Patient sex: M
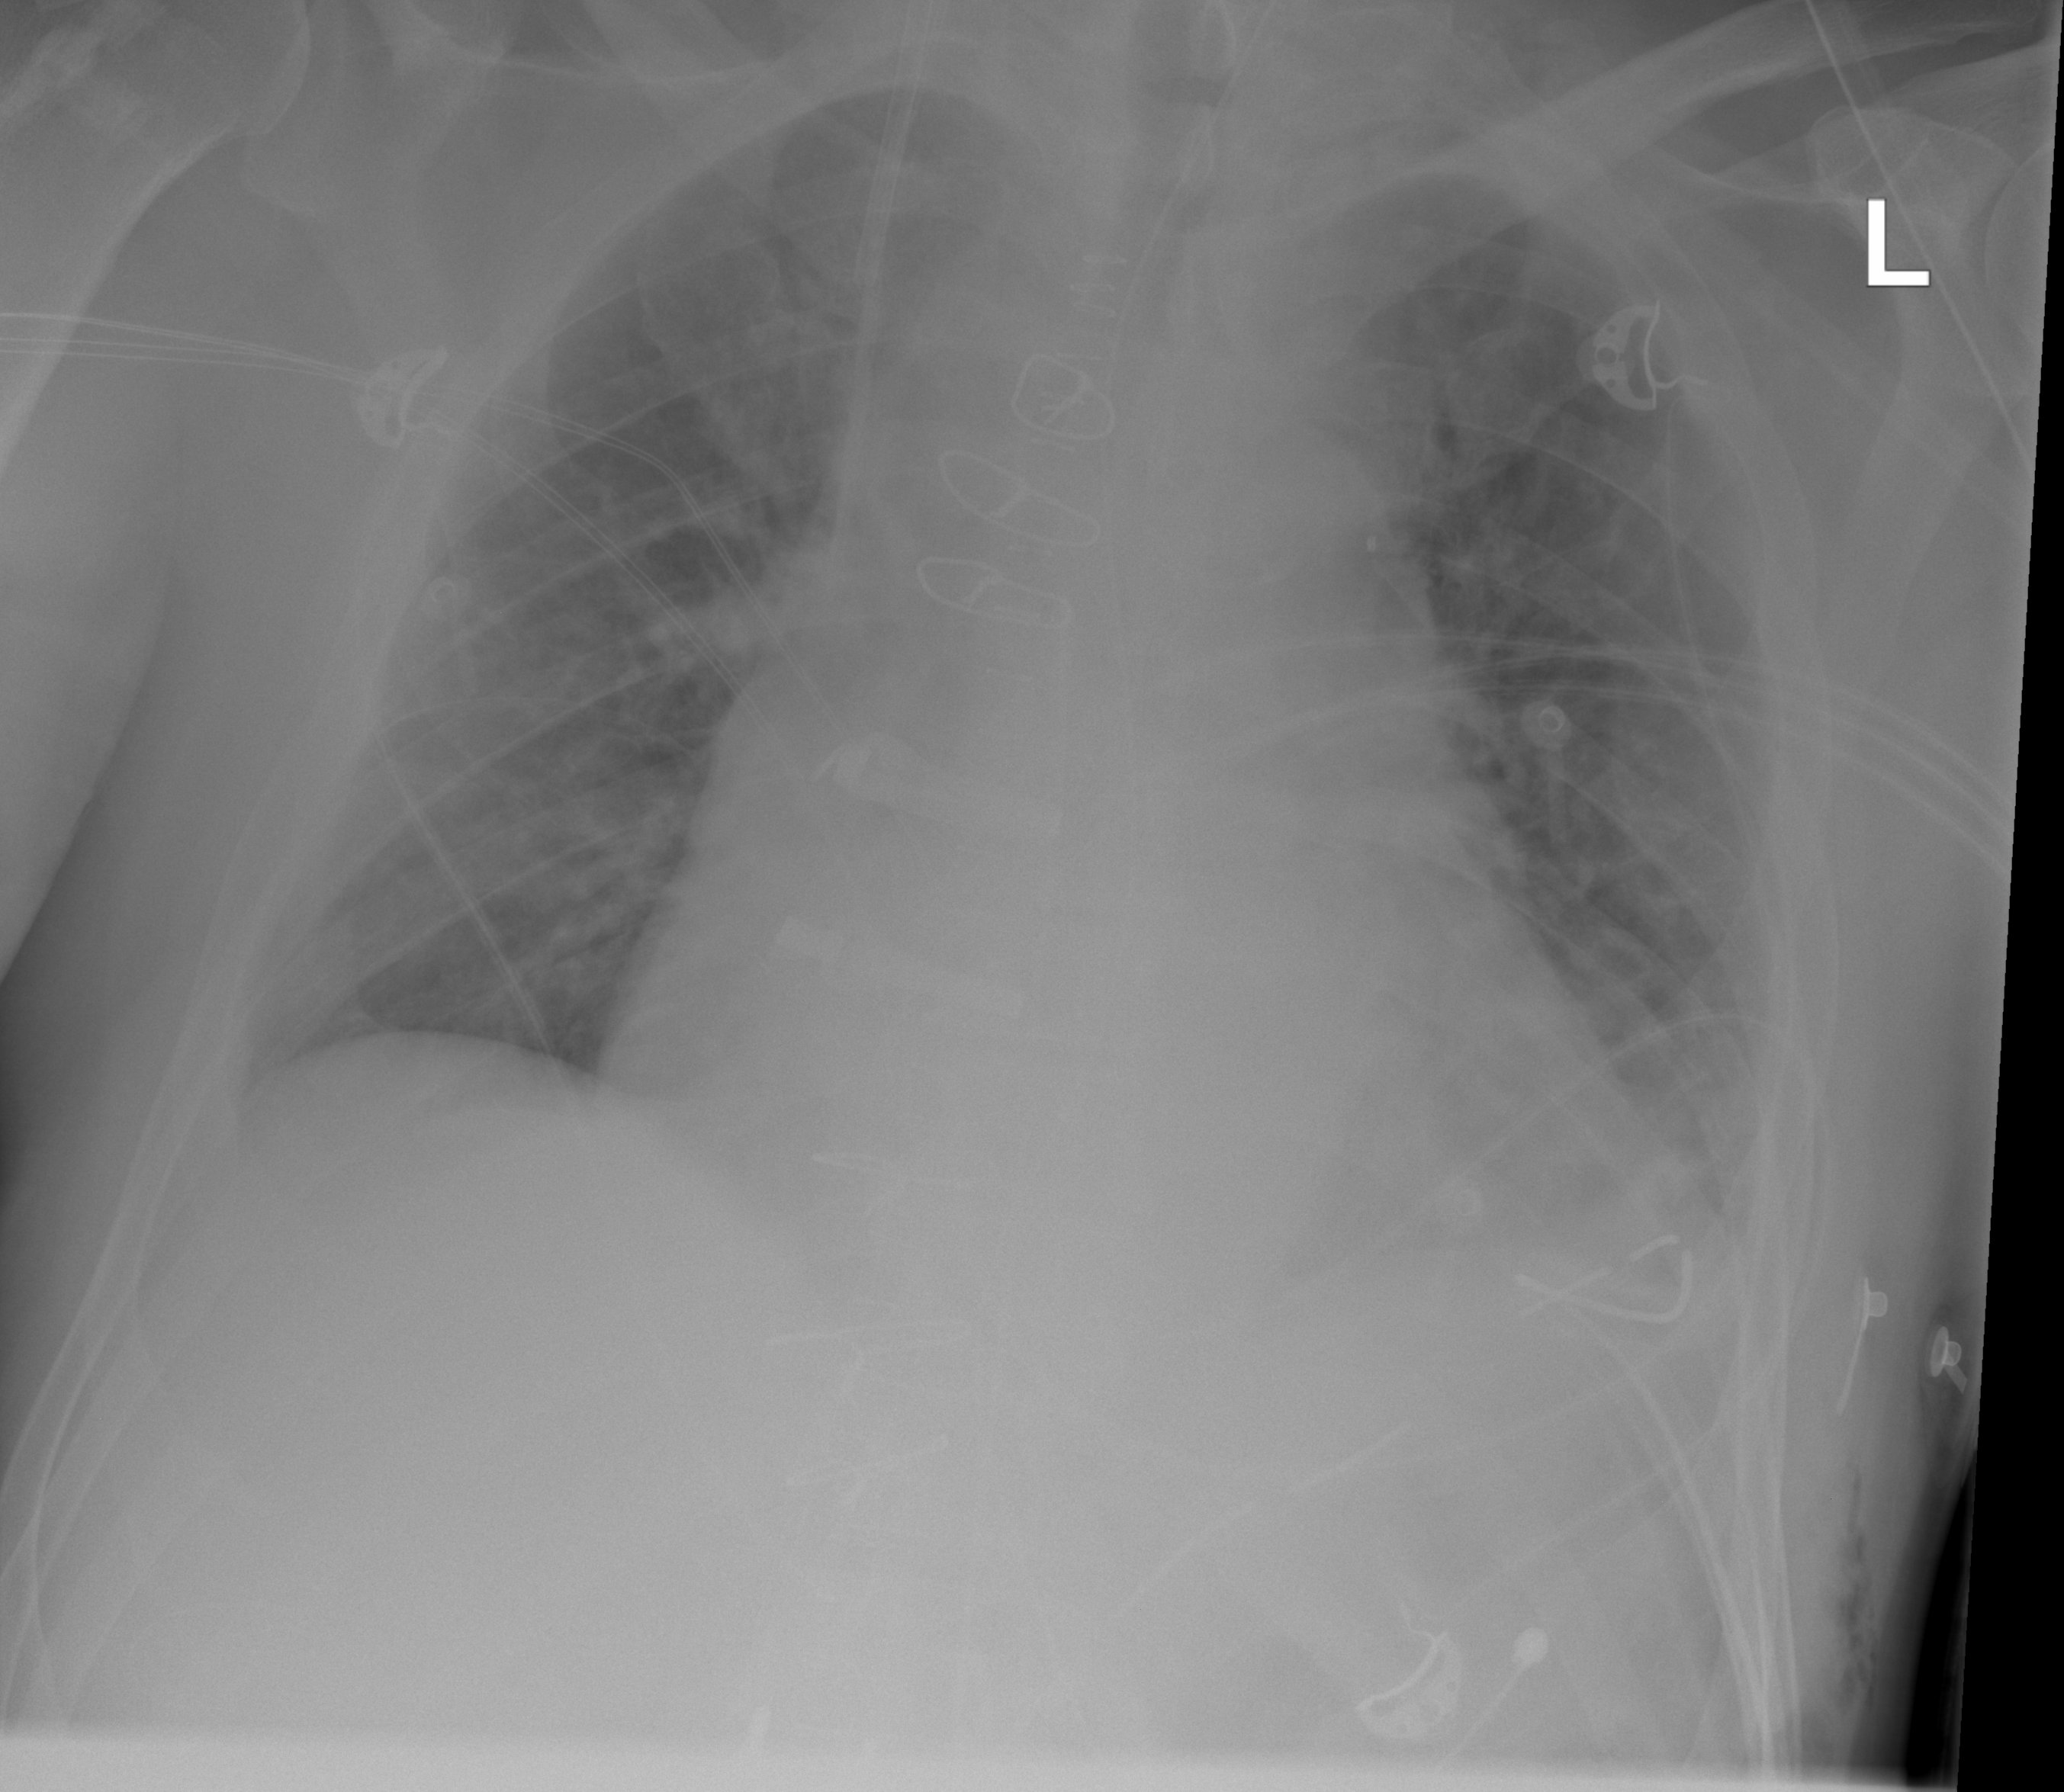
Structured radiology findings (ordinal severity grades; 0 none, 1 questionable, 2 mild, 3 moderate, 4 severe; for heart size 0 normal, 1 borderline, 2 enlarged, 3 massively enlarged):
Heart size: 3
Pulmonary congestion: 0
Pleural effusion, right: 0
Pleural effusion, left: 0
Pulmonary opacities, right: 0
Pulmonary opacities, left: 0
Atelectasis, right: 0
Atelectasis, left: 2